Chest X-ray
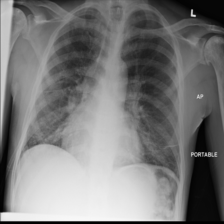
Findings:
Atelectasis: positive
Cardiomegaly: negative
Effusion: negative
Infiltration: negative
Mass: negative
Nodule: negative
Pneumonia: negative
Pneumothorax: negative
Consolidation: negative
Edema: negative
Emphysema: negative
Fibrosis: negative
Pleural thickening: negative
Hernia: negative